Field crop: maize
Growth stage: 2
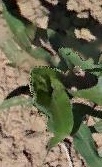
Species: maize